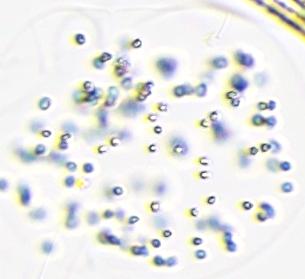
Label: Phaeocystis